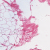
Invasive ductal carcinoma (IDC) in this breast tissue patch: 0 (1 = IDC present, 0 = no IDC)